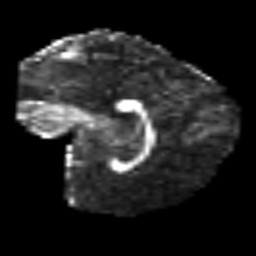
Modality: FA
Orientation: sagittal
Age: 39
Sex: female
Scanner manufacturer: siemens
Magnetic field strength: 3 T
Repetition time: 6.1 s
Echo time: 0.101 s